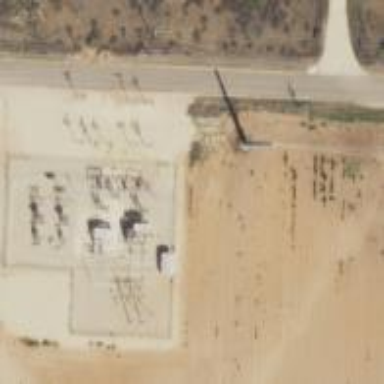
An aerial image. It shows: Distribution level power substation enclosed by fence.